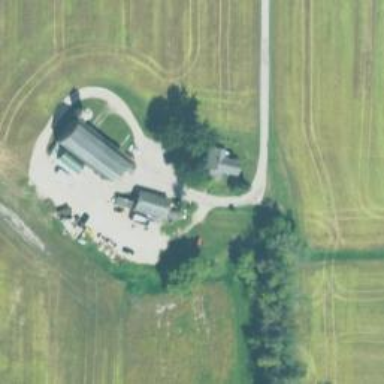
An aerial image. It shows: Farmyard area.